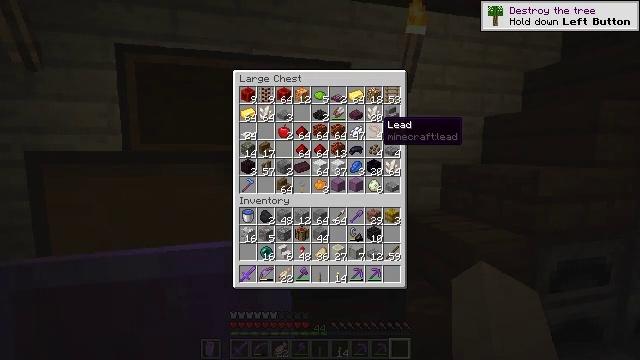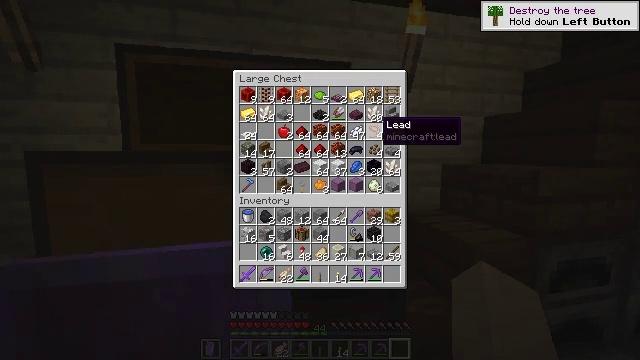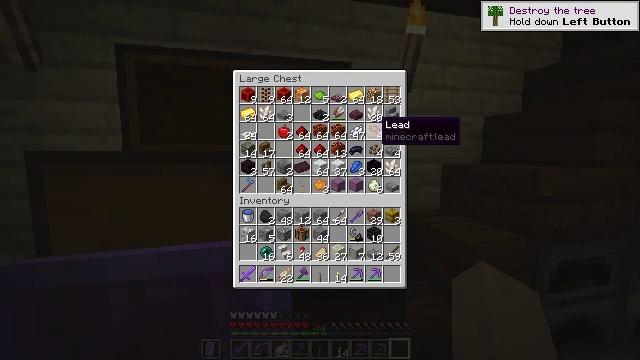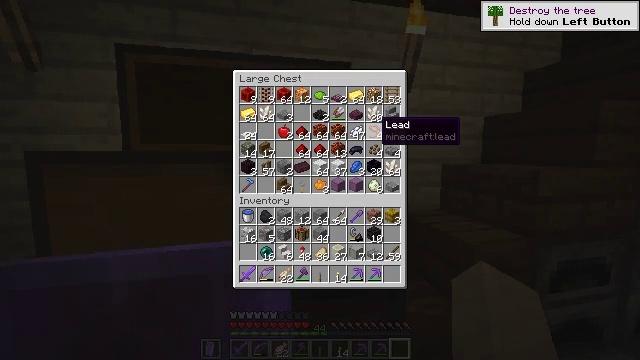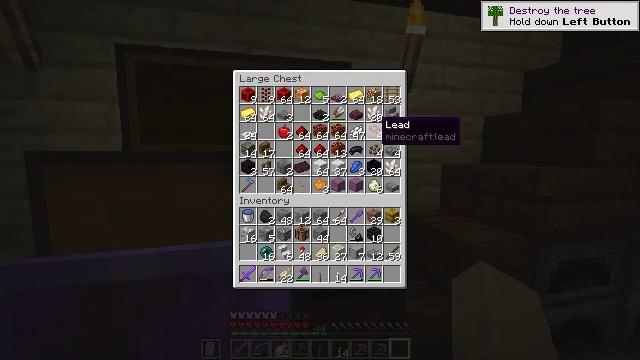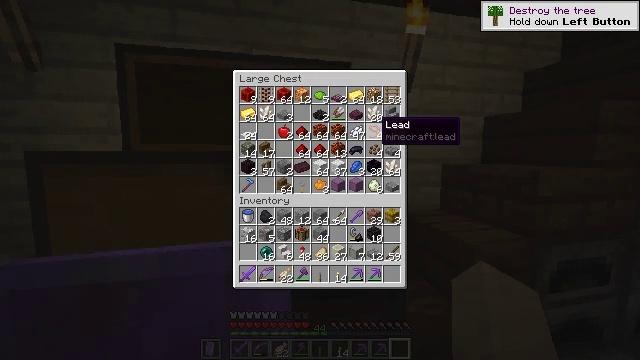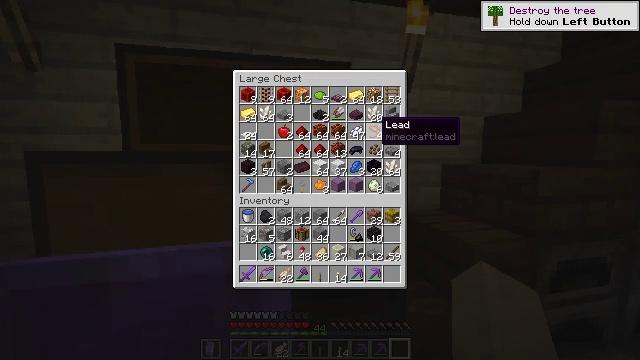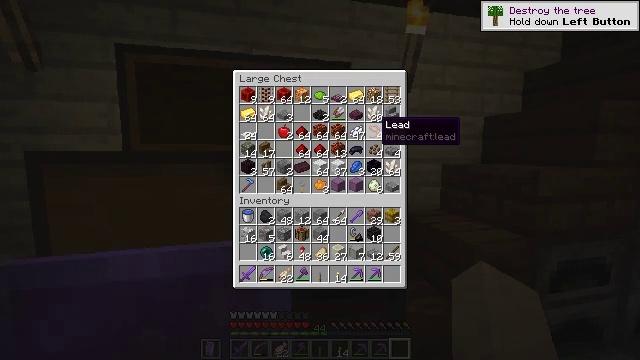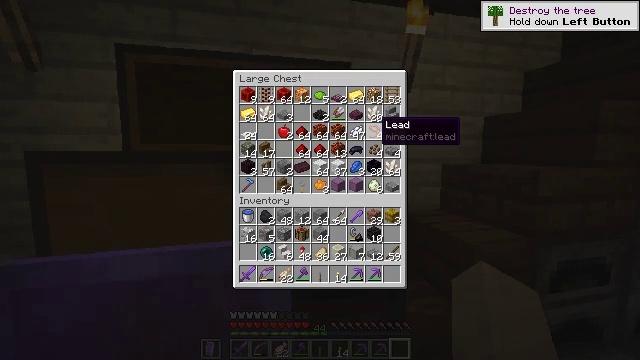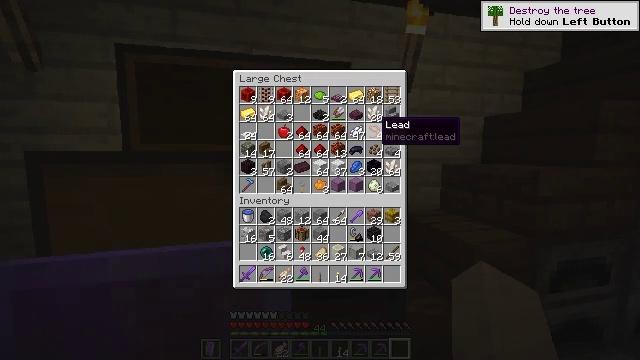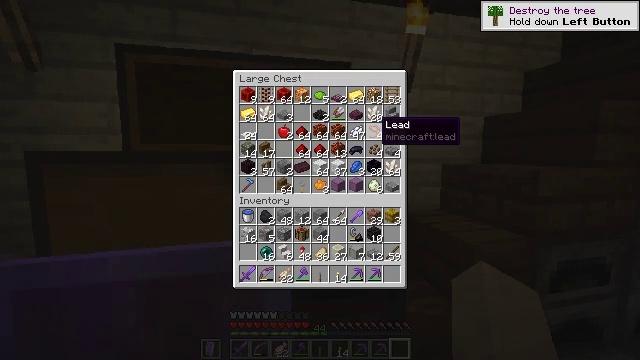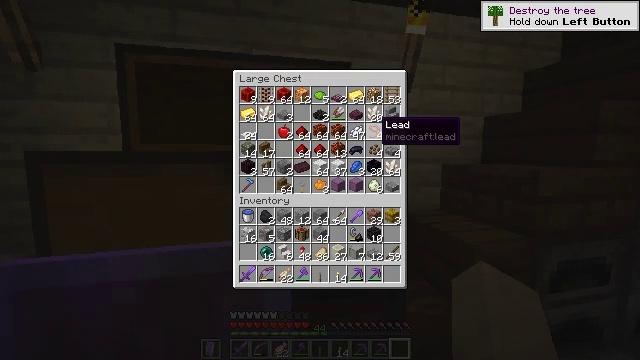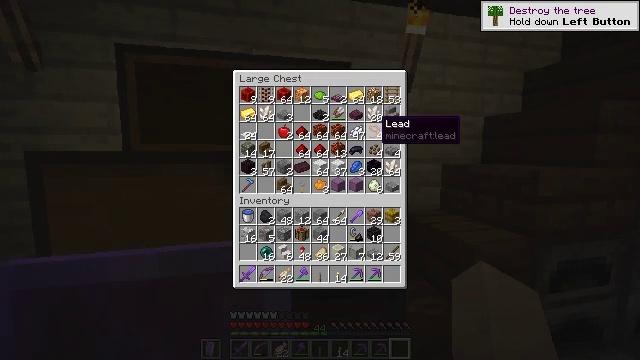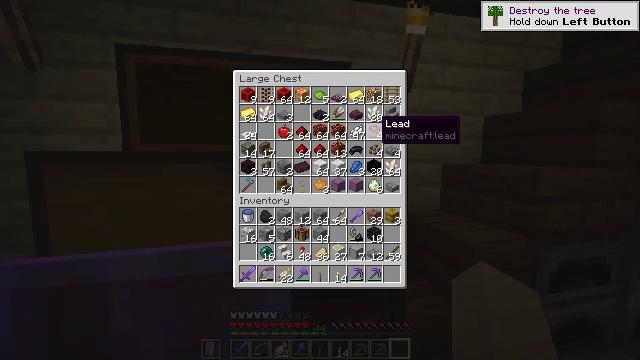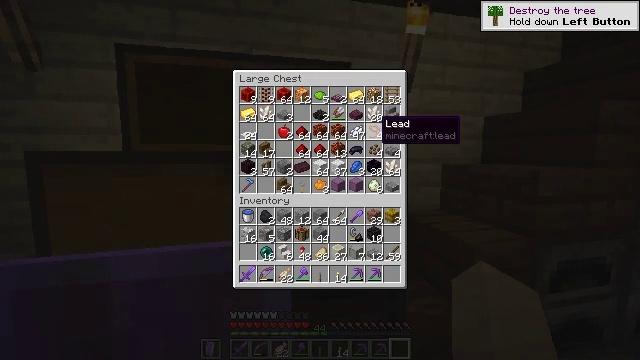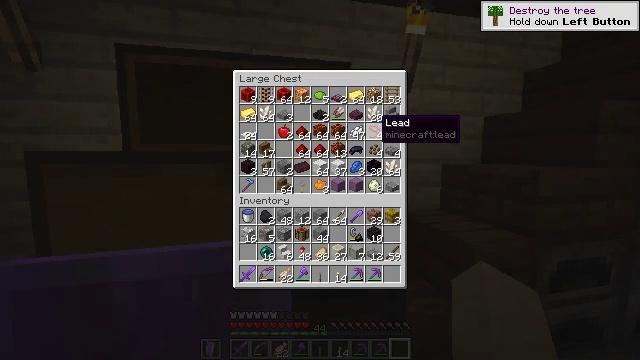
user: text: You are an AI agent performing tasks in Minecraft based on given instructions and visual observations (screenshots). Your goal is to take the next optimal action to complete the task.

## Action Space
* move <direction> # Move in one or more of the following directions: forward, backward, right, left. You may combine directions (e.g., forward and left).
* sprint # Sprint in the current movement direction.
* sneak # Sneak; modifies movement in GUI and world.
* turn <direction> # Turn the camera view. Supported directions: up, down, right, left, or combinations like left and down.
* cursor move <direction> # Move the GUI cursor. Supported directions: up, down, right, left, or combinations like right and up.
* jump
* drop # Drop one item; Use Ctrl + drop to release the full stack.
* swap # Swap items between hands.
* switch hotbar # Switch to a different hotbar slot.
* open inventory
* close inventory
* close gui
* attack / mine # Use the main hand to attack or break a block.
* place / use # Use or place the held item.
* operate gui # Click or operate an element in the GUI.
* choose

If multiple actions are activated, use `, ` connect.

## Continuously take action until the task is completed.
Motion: motion action
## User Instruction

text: Make a quartz block by combining nether quartz.
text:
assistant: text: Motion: sneak
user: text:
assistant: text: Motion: sneak
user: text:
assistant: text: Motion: sneak
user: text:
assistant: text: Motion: sneak
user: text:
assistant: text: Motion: sneak
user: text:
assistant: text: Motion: sneak
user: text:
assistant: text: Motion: sneak
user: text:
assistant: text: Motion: sneak
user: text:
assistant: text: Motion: sneak
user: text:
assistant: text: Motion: sneak
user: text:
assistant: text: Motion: sneak
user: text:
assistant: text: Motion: sneak
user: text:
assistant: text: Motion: sneak
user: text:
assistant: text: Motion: sneak
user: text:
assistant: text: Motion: sneak
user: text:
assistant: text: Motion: sneak
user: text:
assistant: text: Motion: sneak
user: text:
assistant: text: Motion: sneak
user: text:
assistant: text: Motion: sneak
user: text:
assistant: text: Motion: sneak
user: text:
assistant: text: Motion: sneak
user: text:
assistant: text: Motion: sneak, attack / mine
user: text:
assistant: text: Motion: sneak, attack / mine
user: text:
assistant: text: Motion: sneak, attack / mine
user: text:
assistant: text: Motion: sneak
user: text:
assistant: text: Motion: sneak
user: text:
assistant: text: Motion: no_op
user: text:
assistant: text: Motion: no_op
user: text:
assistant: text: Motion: no_op
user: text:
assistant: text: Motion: no_op